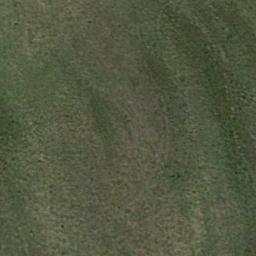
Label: meadow